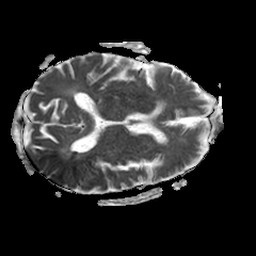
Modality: ADC
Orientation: axial
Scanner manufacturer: philips
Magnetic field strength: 1.5 T
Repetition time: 3.506 s
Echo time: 0.07078 s